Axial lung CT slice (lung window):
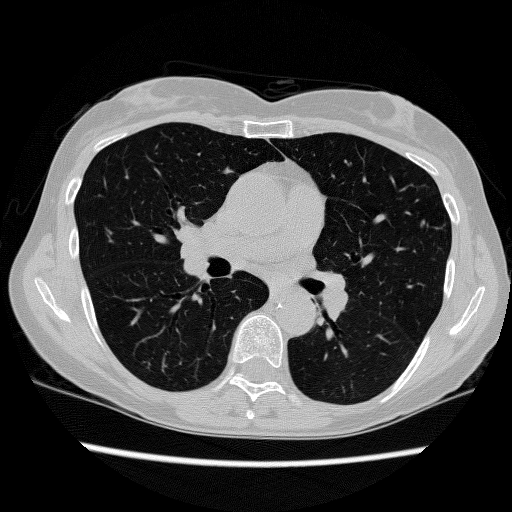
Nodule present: no